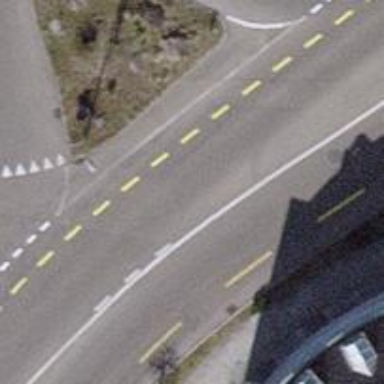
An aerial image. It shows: Tertiary road with asphalt surface and designated cycle lane.